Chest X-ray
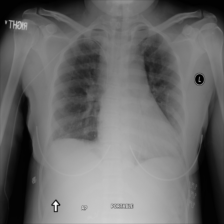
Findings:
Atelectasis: negative
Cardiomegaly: negative
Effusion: negative
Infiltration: negative
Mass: negative
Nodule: negative
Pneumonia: negative
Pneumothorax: negative
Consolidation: negative
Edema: negative
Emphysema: negative
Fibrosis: negative
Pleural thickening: negative
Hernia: negative